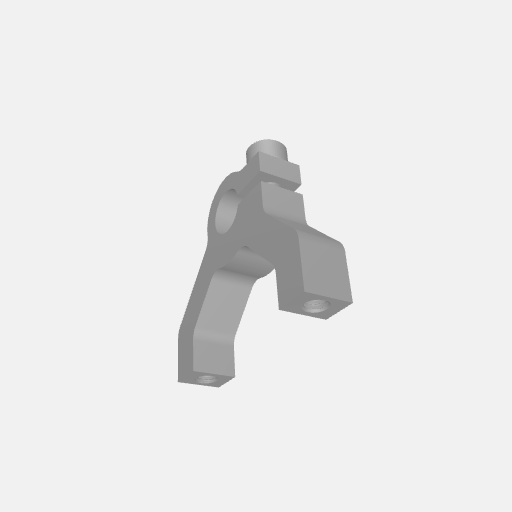
Part: Side1Post2ClampingMount8ID